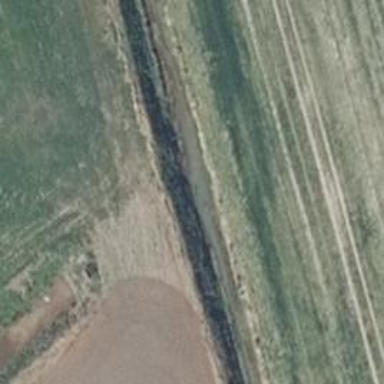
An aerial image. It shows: Culvert tunnel.